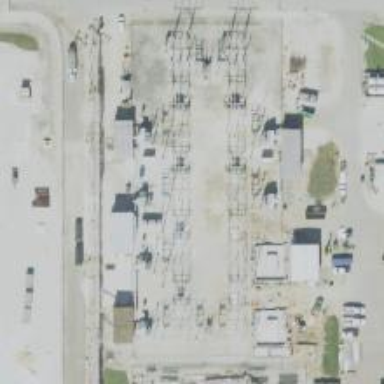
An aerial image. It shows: Switch used for power control.